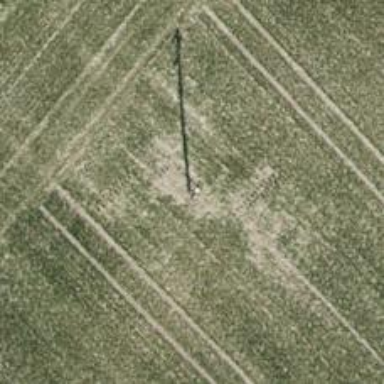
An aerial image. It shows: Power pole.